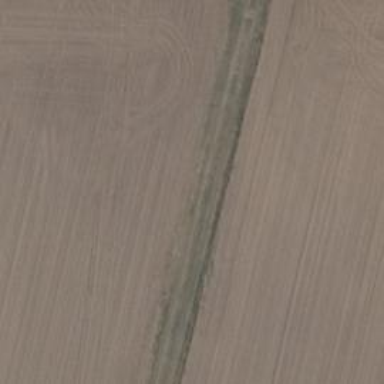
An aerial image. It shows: Grass track with grade 5 tracktype.